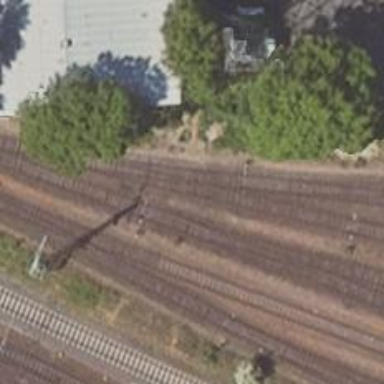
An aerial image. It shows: Railway yard in service.